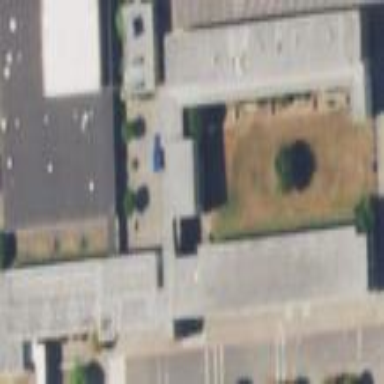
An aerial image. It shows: School building.